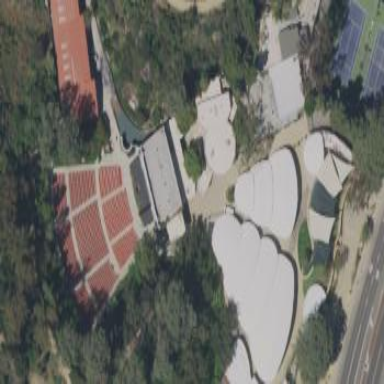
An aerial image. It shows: Theatre.